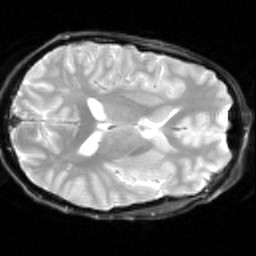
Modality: inplaneT2
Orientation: axial
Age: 19
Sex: male